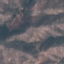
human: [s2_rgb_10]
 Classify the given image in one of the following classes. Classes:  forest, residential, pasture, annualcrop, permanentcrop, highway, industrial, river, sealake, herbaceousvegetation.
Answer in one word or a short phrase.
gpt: HerbaceousVegetation